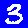
Digit: 3